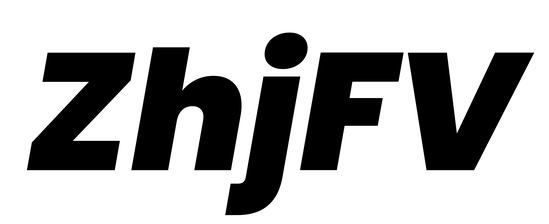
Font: Poppins-BlackItalic